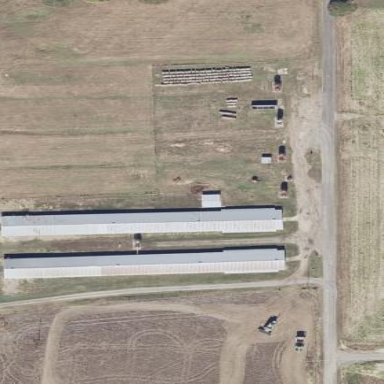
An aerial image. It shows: Farmyard area.